Field crop: maize
Growth stage: 2
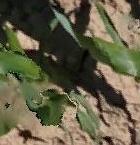
Species: maize